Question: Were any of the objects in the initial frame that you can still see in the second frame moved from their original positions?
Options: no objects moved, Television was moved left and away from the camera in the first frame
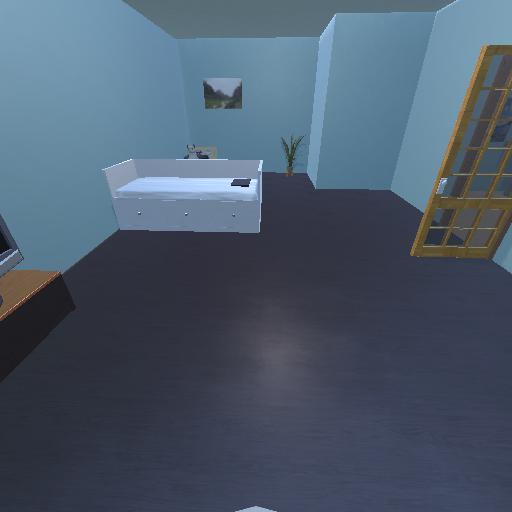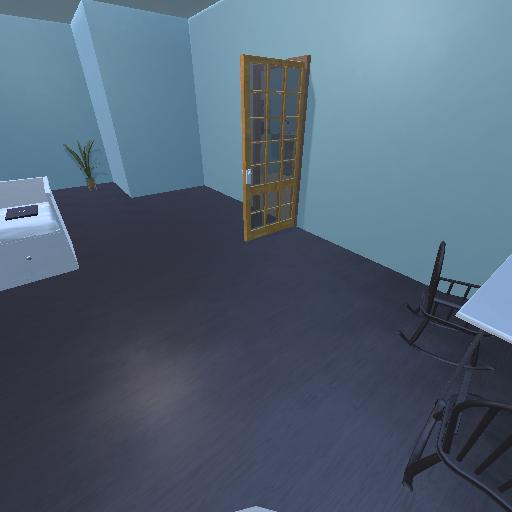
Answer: no objects moved